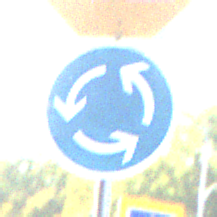
Verkehrszeichen: Kreisverkehr
Zusatzzeichen oben: Stop
Umgebung: Outdoor, Suburban
Tageszeit: MorningAfternoon
Wetter: Clear
Licht: Natural
Jahreszeit: NotSpecified
Kontrast: HighContrast